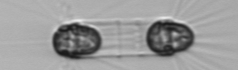
Label: Corethron_hystrix